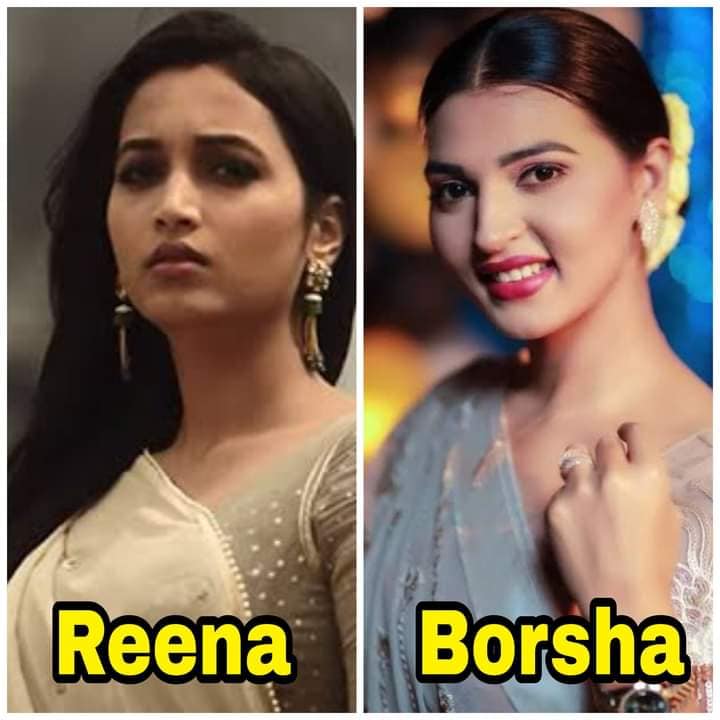
Caption: Reena    Borsha
Label: non-hate